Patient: sex F, age 71
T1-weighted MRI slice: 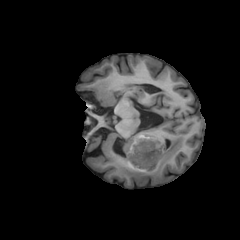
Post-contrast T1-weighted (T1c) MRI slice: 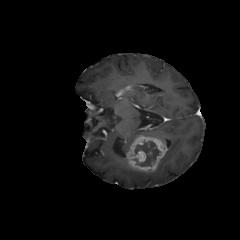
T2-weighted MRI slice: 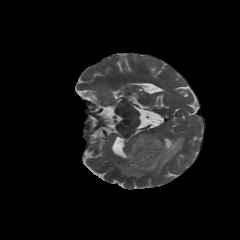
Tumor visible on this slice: yes
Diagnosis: Glioblastoma, IDH-wildtype
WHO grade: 4